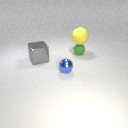
small blue metal sphere to the right of large gray metal cube